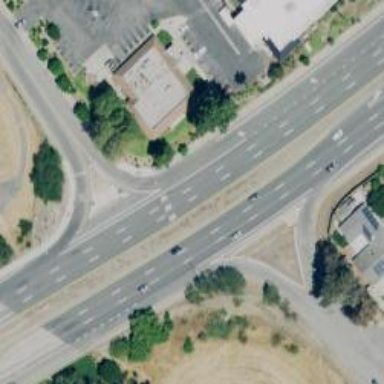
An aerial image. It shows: This image shows trunk highway that functions as expressway.